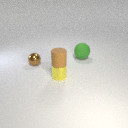
small brown rubber cylinder above small yellow metal cylinder